Question: I need to create a custom GUI Component about same like shown in the following image.
it has some buttons and labels on this.
How can i create like this

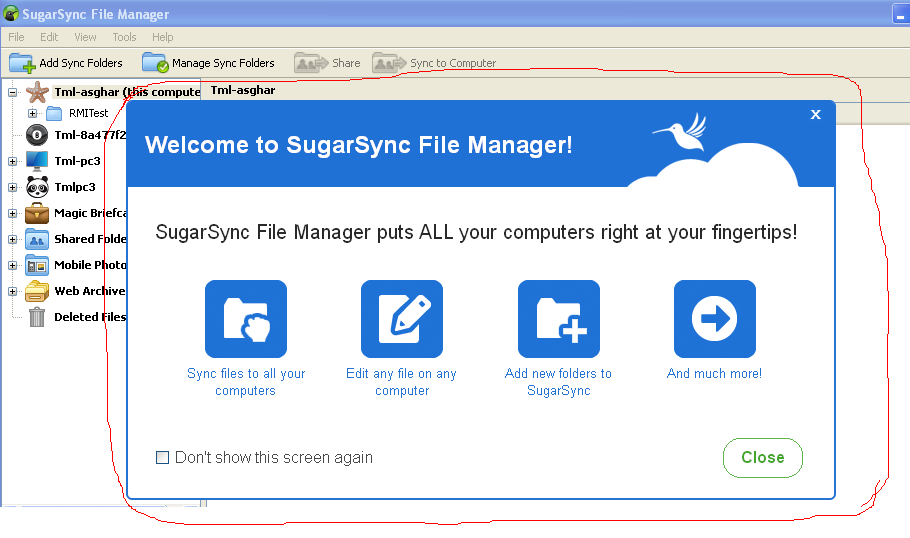
Answer: You could use a JWindow, with an Image for the background picture. For the buttons, use a JButton with an ImageIcon.